Interaction volume radius: 5 \u00c5
Interaction volume height: 35 \u00c5
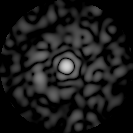
Disorder parameter: 0.8534